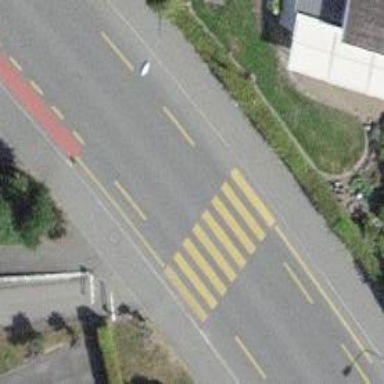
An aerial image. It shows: Uncontrolled zebra crossing with notable zebra markings.